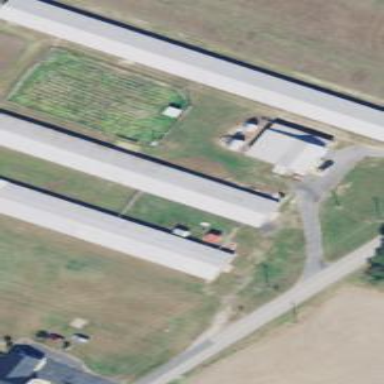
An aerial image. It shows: Farm auxiliary building.